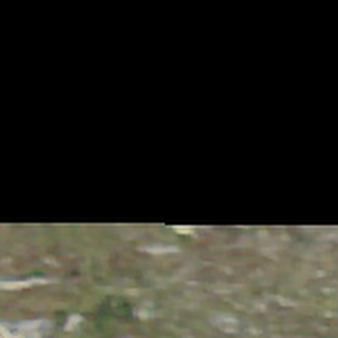
Label: other